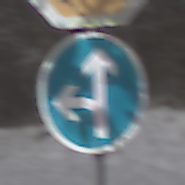
Verkehrszeichen: VorgeschriebeneFahrtrichtungGeradeausOderLinks
Zusatzzeichen oben: Stop
Umgebung: Outdoor, Nature
Tageszeit: MorningAfternoon
Wetter: PartlyCloudy
Licht: Natural
Jahreszeit: Winter
Kontrast: HighContrast